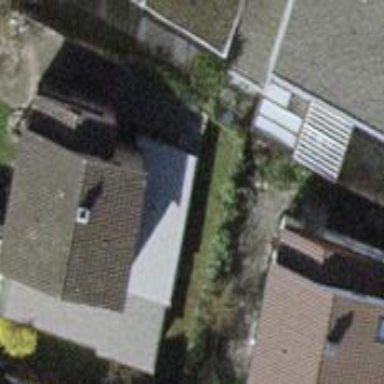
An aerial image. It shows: Residential building with roof made of roof tiles.